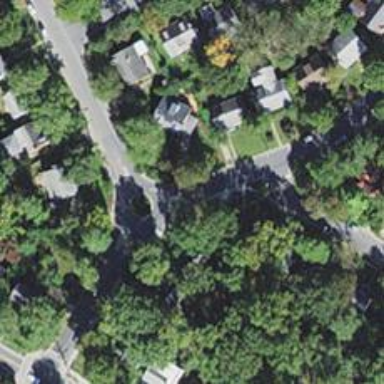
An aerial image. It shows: Residential road with sidewalk on the left.